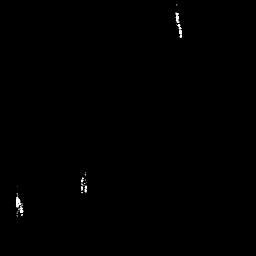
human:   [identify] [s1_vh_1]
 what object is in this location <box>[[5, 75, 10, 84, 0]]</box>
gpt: <ref>1 small ship at the bottom left</ref>